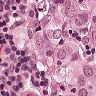
Metastatic tissue present: yes